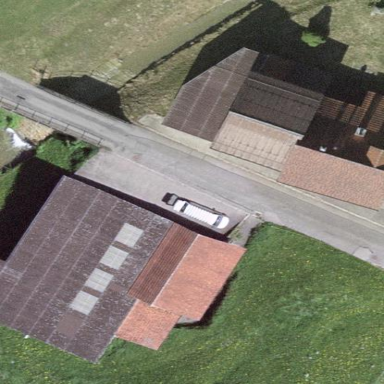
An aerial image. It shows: Farmyard area.